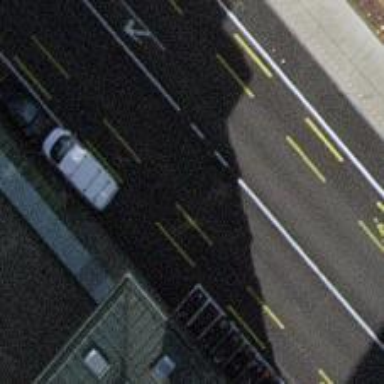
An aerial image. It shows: Tertiary road with asphalt surface and separate sidewalk.